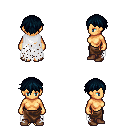
a pixel art fantasy rpg character, female body template, human, tanned skin, white tattered cape, robe skirt, raven short bangs hairstyle, brown shoes, four views (front, back, left, right), 2x2 character sprite sheet, small pixel art, hard edges, no anti-aliasing